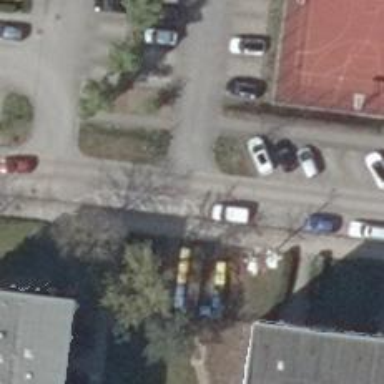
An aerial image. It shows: Parking aisle designated as service road.